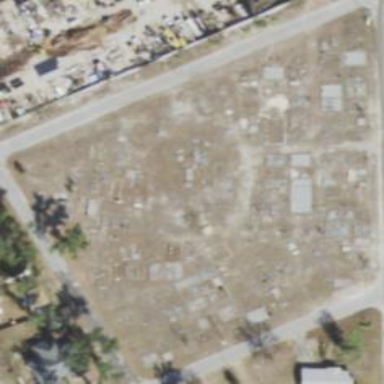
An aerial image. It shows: Cemetery.